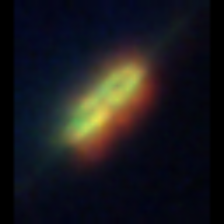
Taxon: Pennate
Group: Diatoms